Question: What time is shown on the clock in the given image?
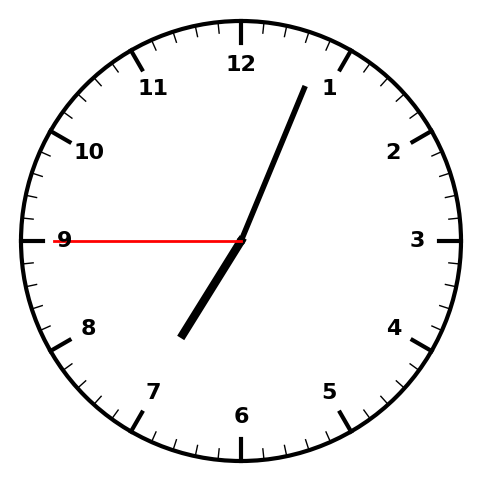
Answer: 07:03:45